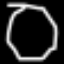
Label: octagon